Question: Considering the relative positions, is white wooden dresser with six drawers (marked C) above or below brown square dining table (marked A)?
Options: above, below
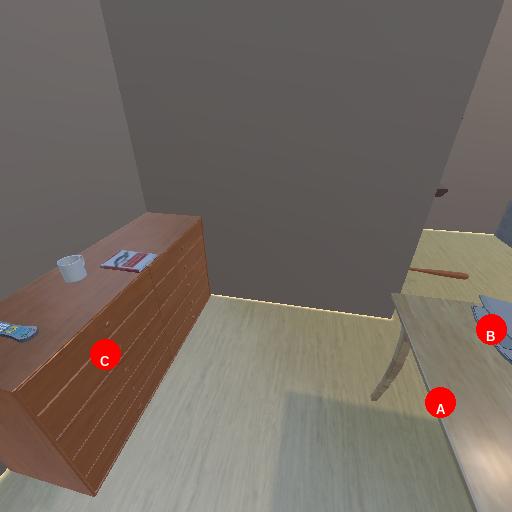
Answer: above